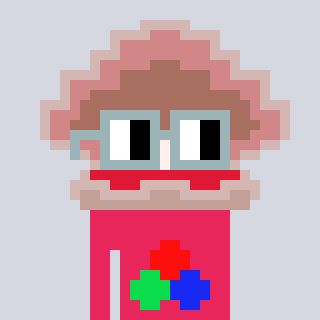
a pixel art character with square dark gray glasses, a oyster-shaped head and a redpinkish-colored body on a cool background